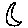
Label: moon